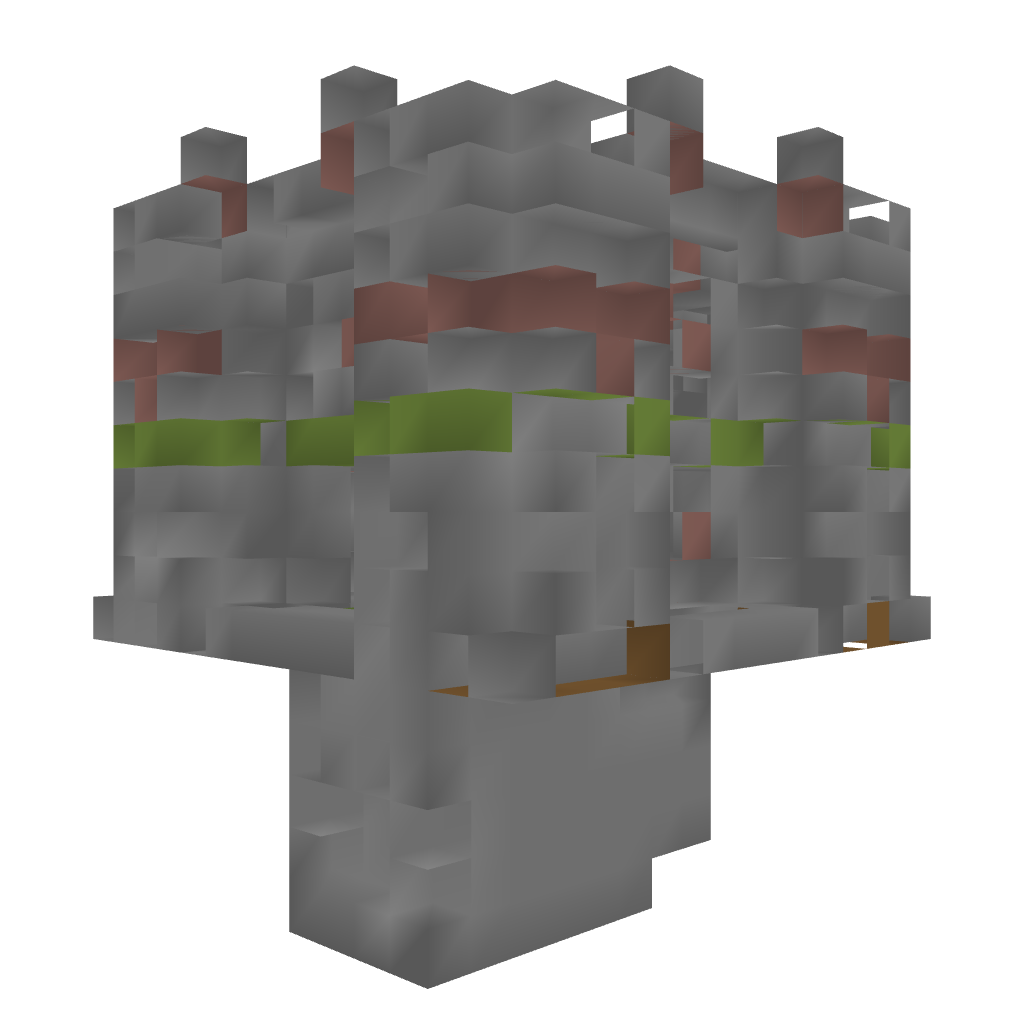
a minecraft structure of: PvP Tower [Green] 13 blocks high 1 line of green blocks in the middle of the structure